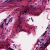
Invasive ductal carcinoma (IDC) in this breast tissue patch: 0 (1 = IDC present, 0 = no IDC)